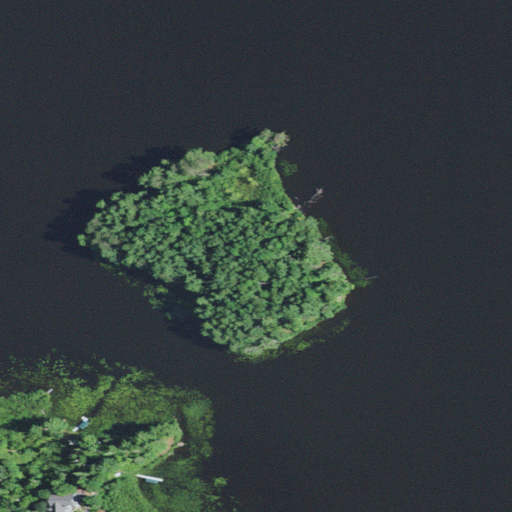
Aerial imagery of island in Wisconsin named Pine Island containing open water, mixed forest, woody wetlands, herbaceous wetlands, evergreen forest, open development, and grassland